Field crop: maize
Growth stage: 2
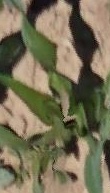
Species: maize